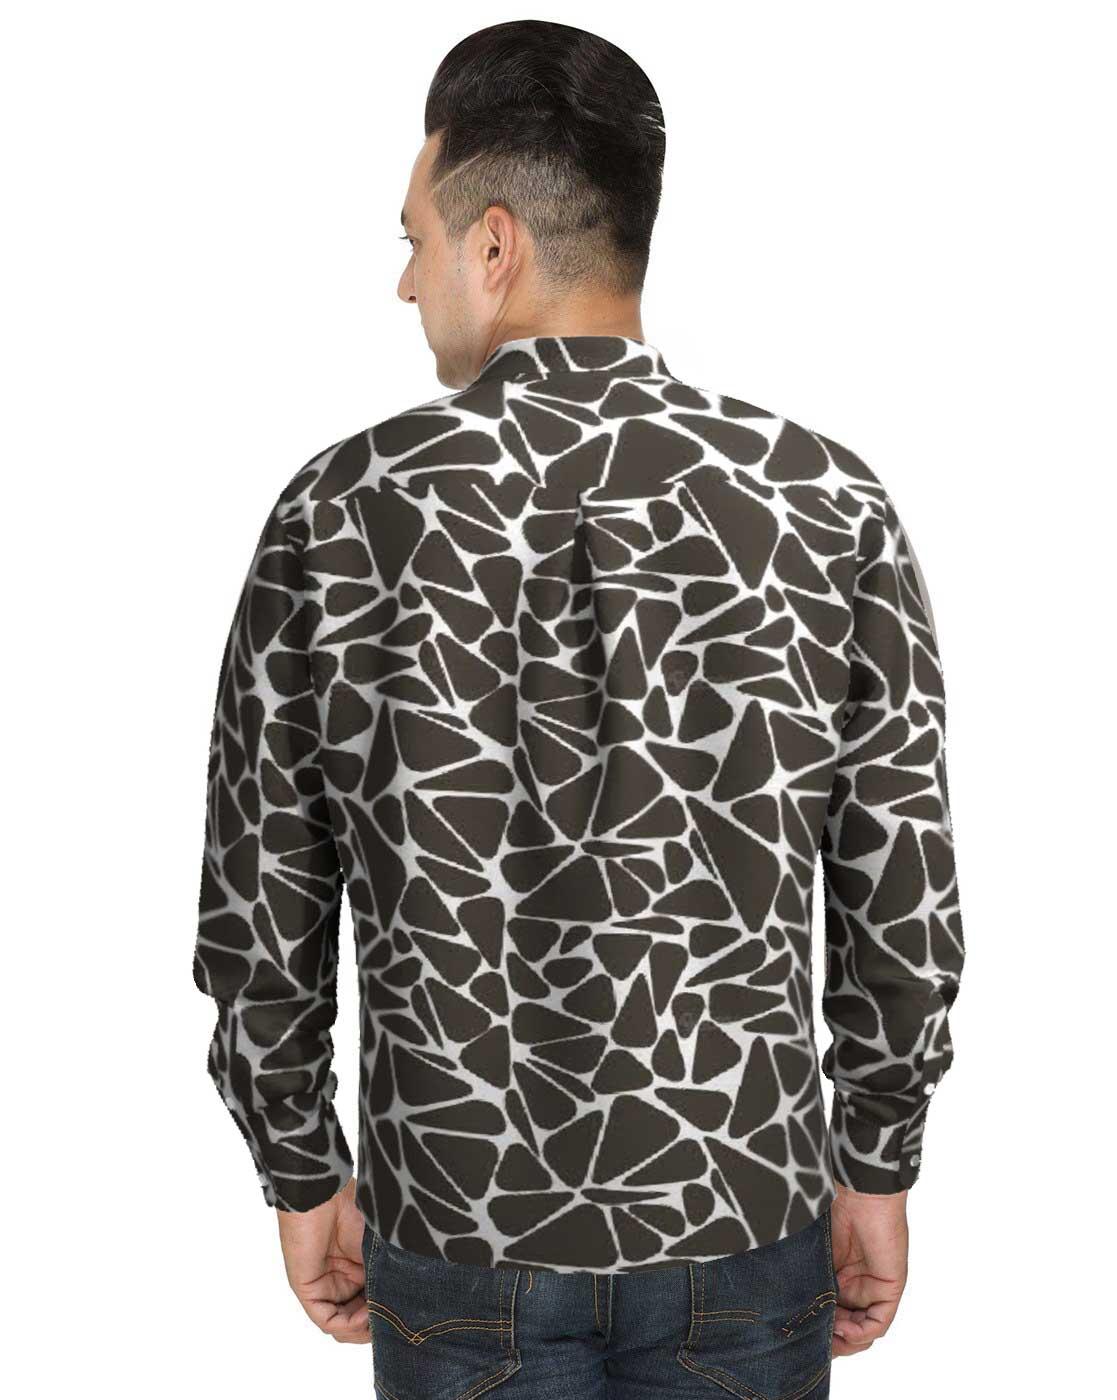
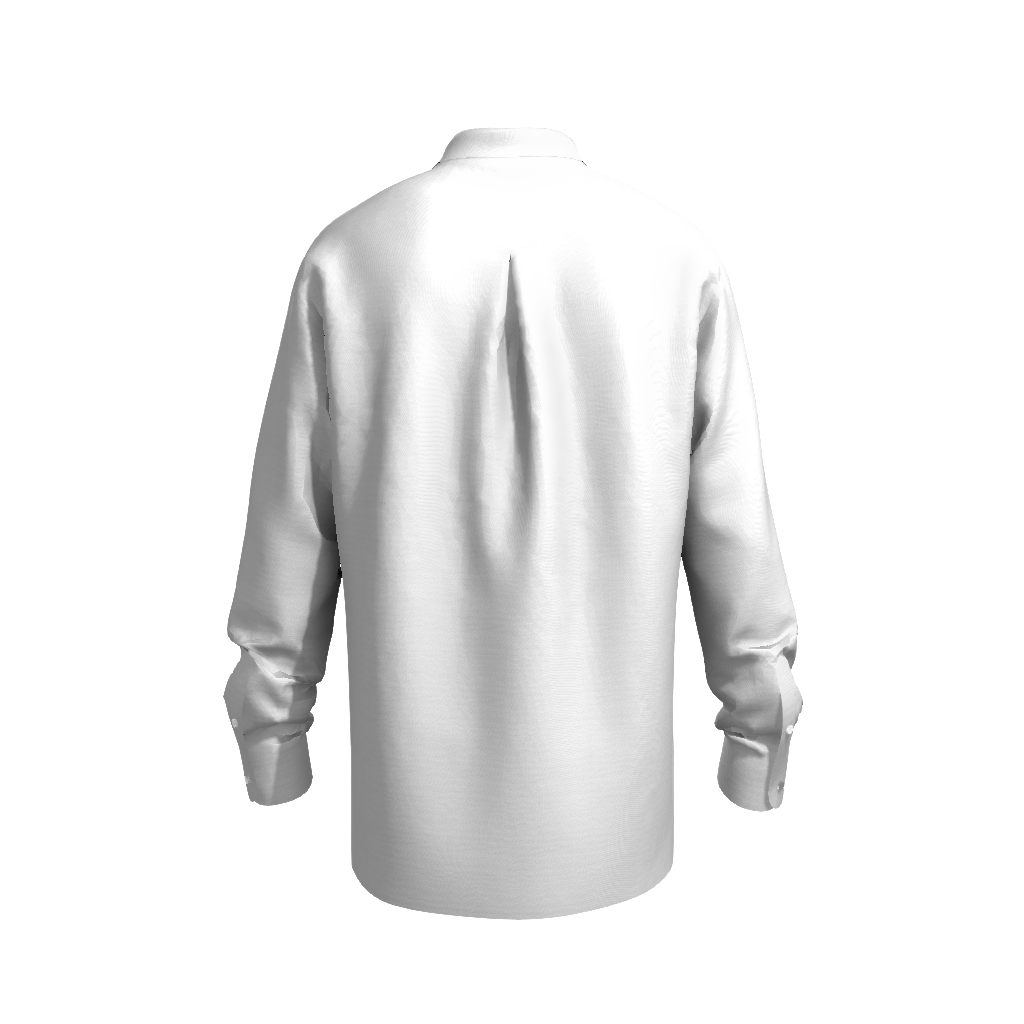
Clothing description: black white print button up tee